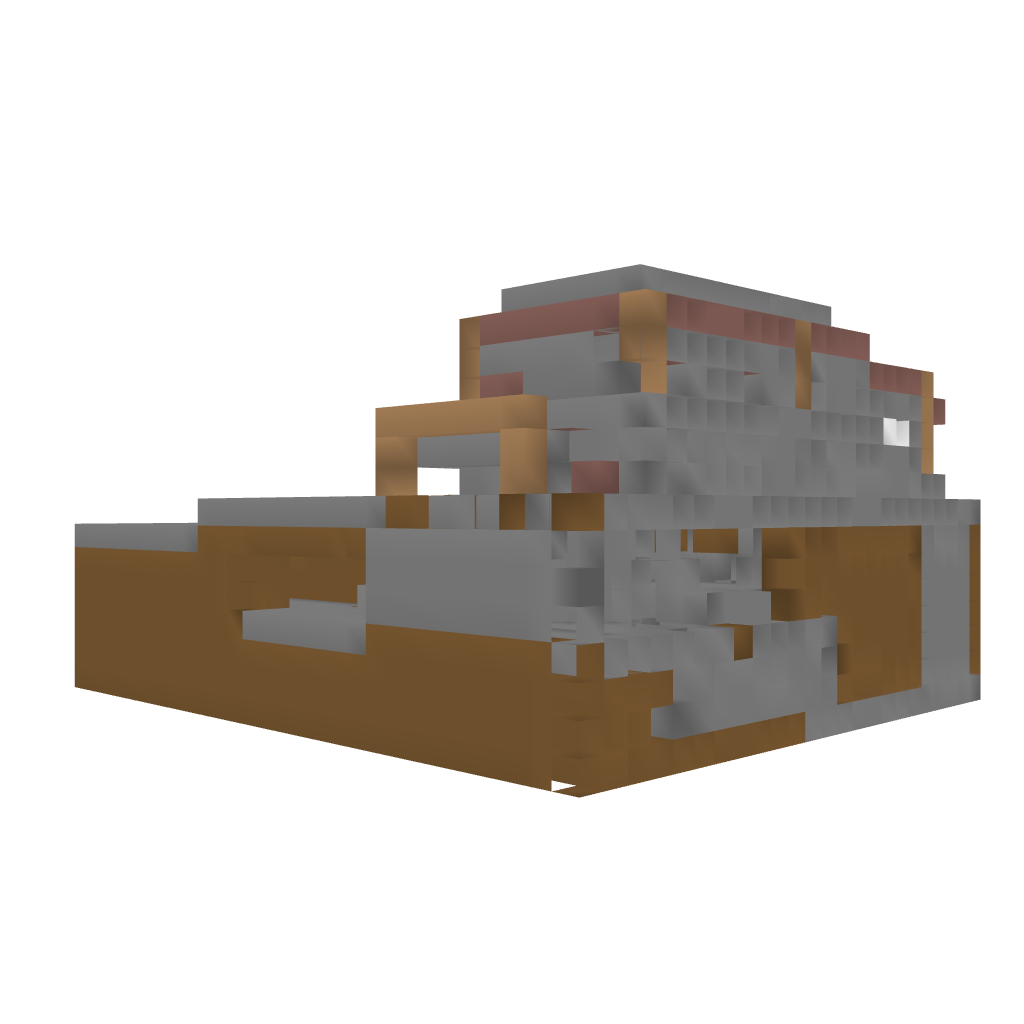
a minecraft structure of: Adventure map shop bad low quality